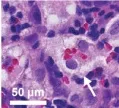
Diagnostic findings. And an illustration of the hemophagocytosis present in this biopsy, indicated by the white arrow.
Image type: pathology (h&e)